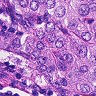
Metastatic tissue present: yes